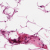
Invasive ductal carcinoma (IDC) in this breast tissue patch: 0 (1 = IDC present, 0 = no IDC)